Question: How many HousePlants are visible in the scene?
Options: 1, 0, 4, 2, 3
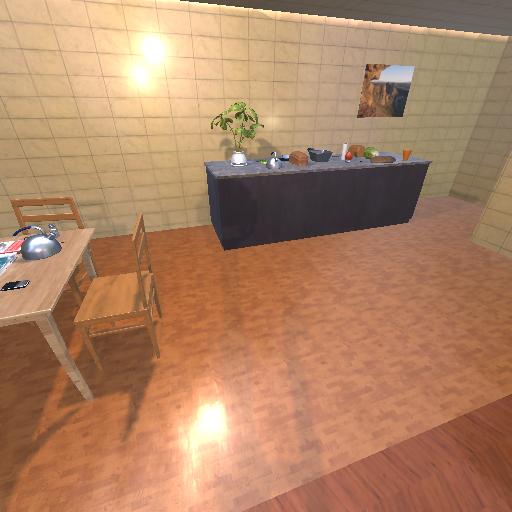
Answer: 1